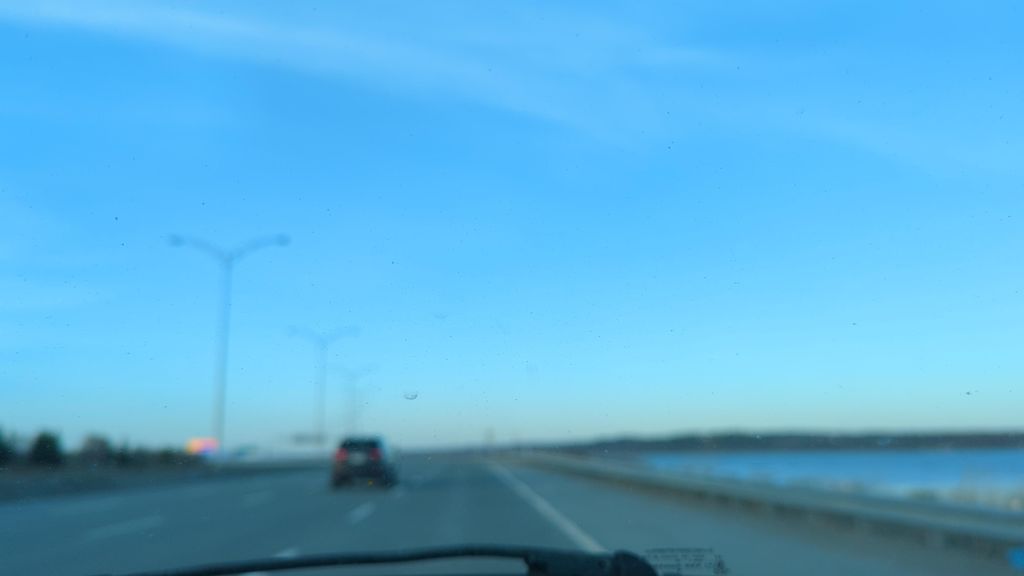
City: quebec_city